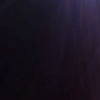
Label: space